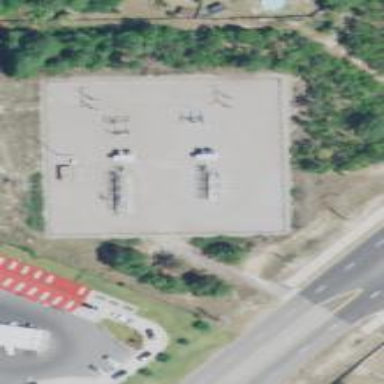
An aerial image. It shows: Distribution level power substation surrounded by fence.